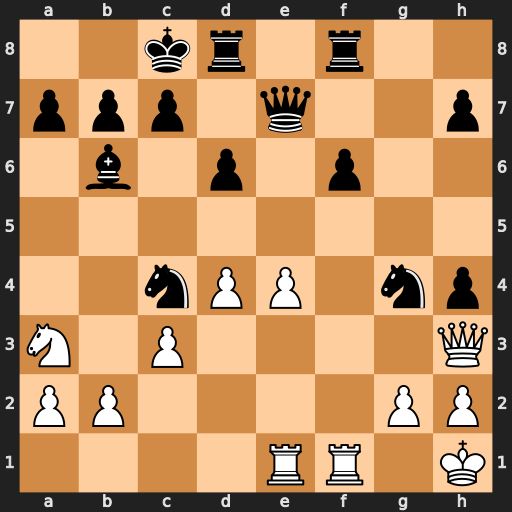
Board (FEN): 2kr1r2/ppp1q2p/1b1p1p2/8/2nPP1np/N1P4Q/PP4PP/4RR1K
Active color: w
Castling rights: -
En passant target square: -
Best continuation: Qxg4+ f5 Rxf5